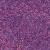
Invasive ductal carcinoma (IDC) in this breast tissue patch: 1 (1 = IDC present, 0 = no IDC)